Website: lowes
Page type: cart
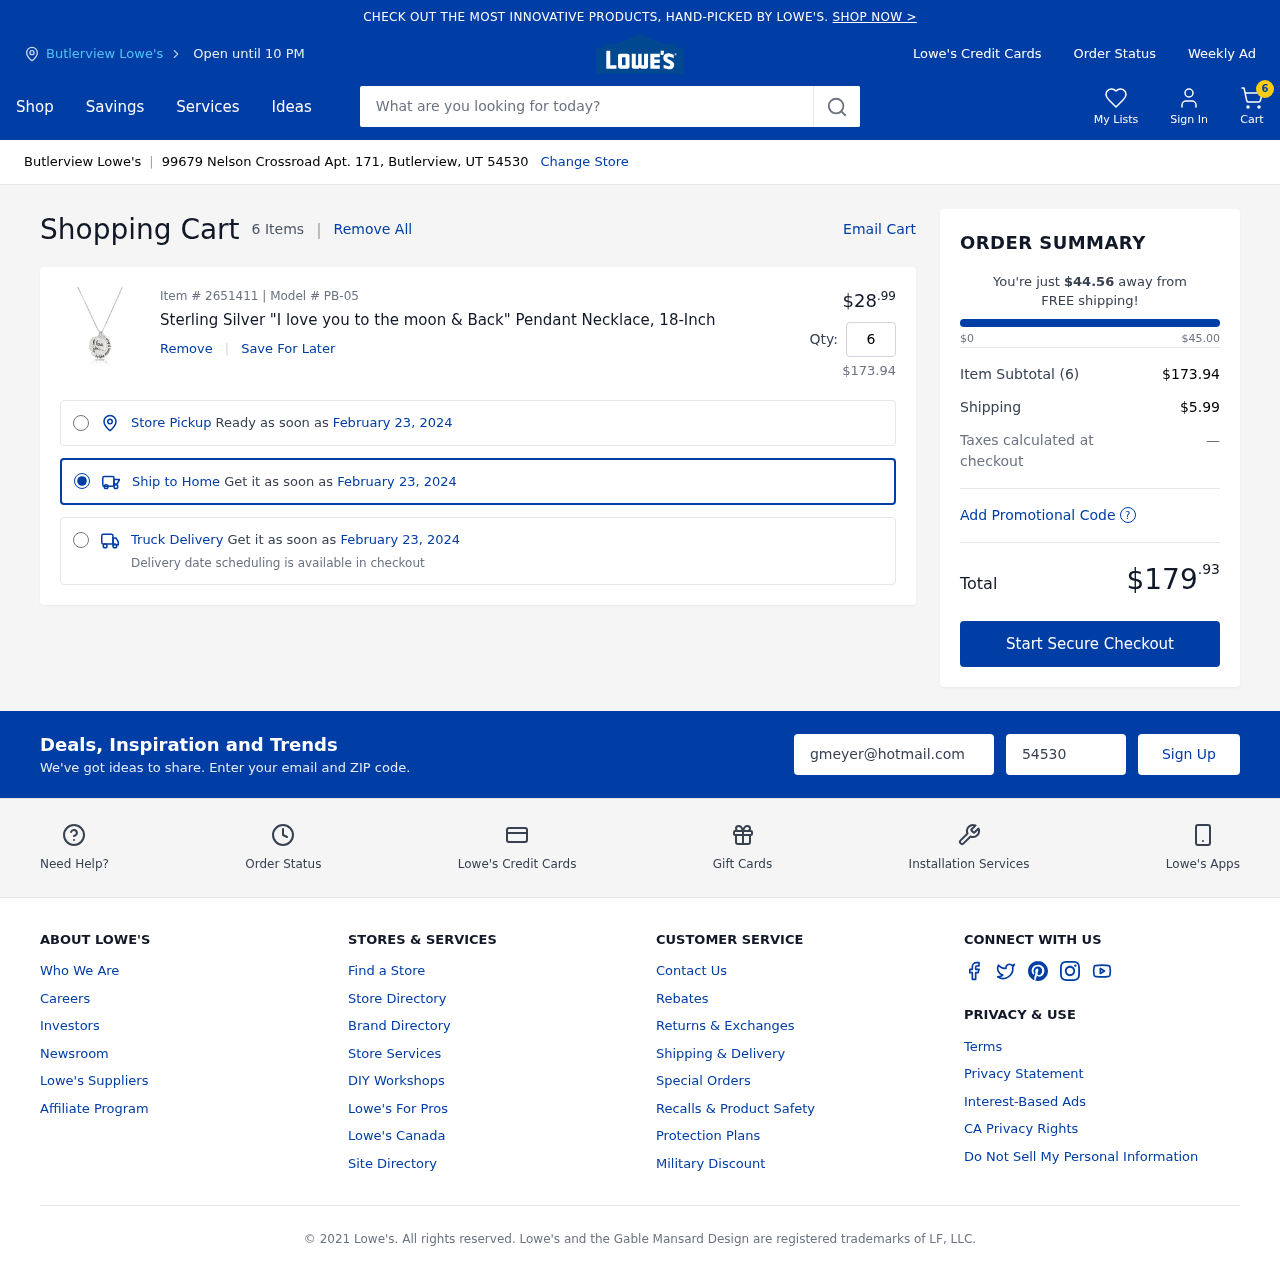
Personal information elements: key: PII_CITY
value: Butlerview Lowe's
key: PII_EMAIL
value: gmeyer@hotmail.com
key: PII_POSTCODE
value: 54530
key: PII_STREET
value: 99679 Nelson Crossroad Apt. 171
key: PII_CITY_STATE_ZIP
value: Butlerview, UT 54530
Product elements: key: PRODUCT1_NAME
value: Sterling Silver "I love you to the moon & Back" Pendant Necklace, 18-Inch
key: PRODUCT1_PRICE
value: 28.99
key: PRODUCT1_QUANTITY
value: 6
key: PRODUCT1_SUBTOTAL
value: $173.94
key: PRODUCT_ITEM_NUMBER
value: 2651411
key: PRODUCT_MODEL_NUMBER
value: PB-05
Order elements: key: ORDER_NUM_ITEMS
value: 6
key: ORDER_NUM_ITEMS
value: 6 Items
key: ORDER_DELIVERY_DATE
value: February 23, 2024
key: ORDER_SUBTOTAL
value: $173.94
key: ORDER_SHIPPING_COST
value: $5.99
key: ORDER_TOTAL
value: $179.93
Search elements: key: HEADER_SEARCH
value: What are you looking for today?